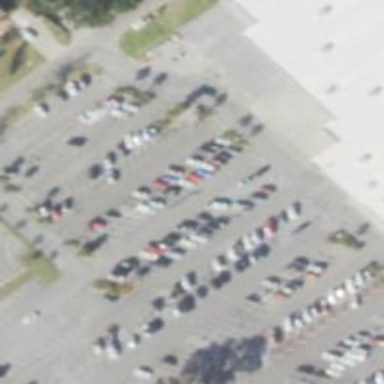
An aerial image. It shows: Parking space.